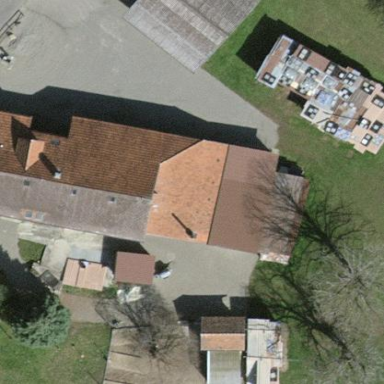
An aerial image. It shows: Farmyard area.